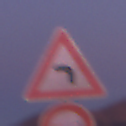
Verkehrszeichen: KurveLinks
Zusatzzeichen unten: Ueberholverbot
Umgebung: Outdoor, Nature
Tageszeit: Dawn
Wetter: PartlyCloudy
Licht: Natural
Jahreszeit: NotSpecified
Kontrast: MediumContrast